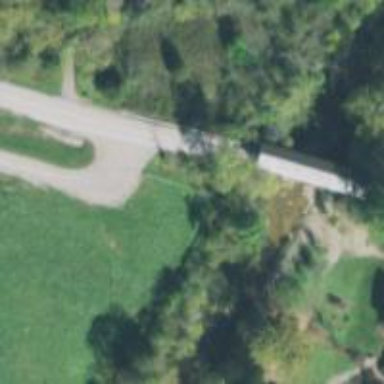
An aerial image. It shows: Covered bridge over tertiary road.